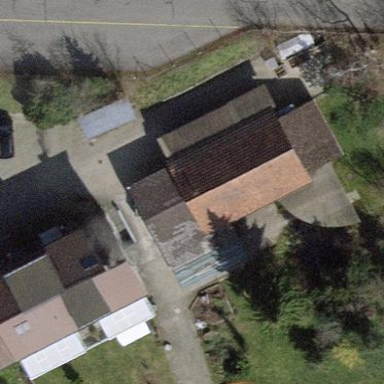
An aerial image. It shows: Shed building.